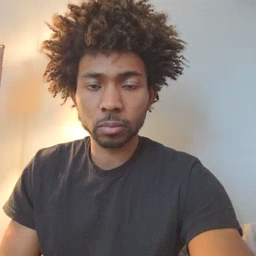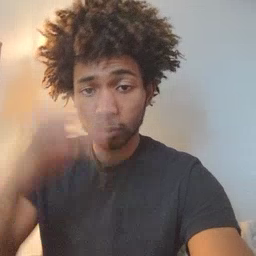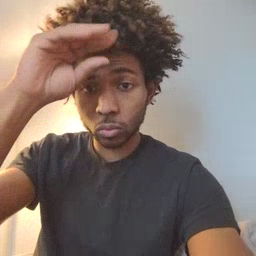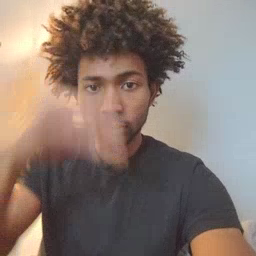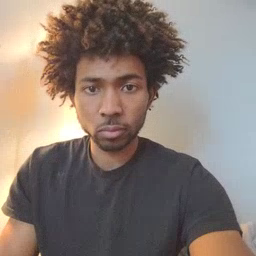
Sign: boy